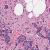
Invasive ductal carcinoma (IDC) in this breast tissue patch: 1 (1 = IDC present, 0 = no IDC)